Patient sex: F
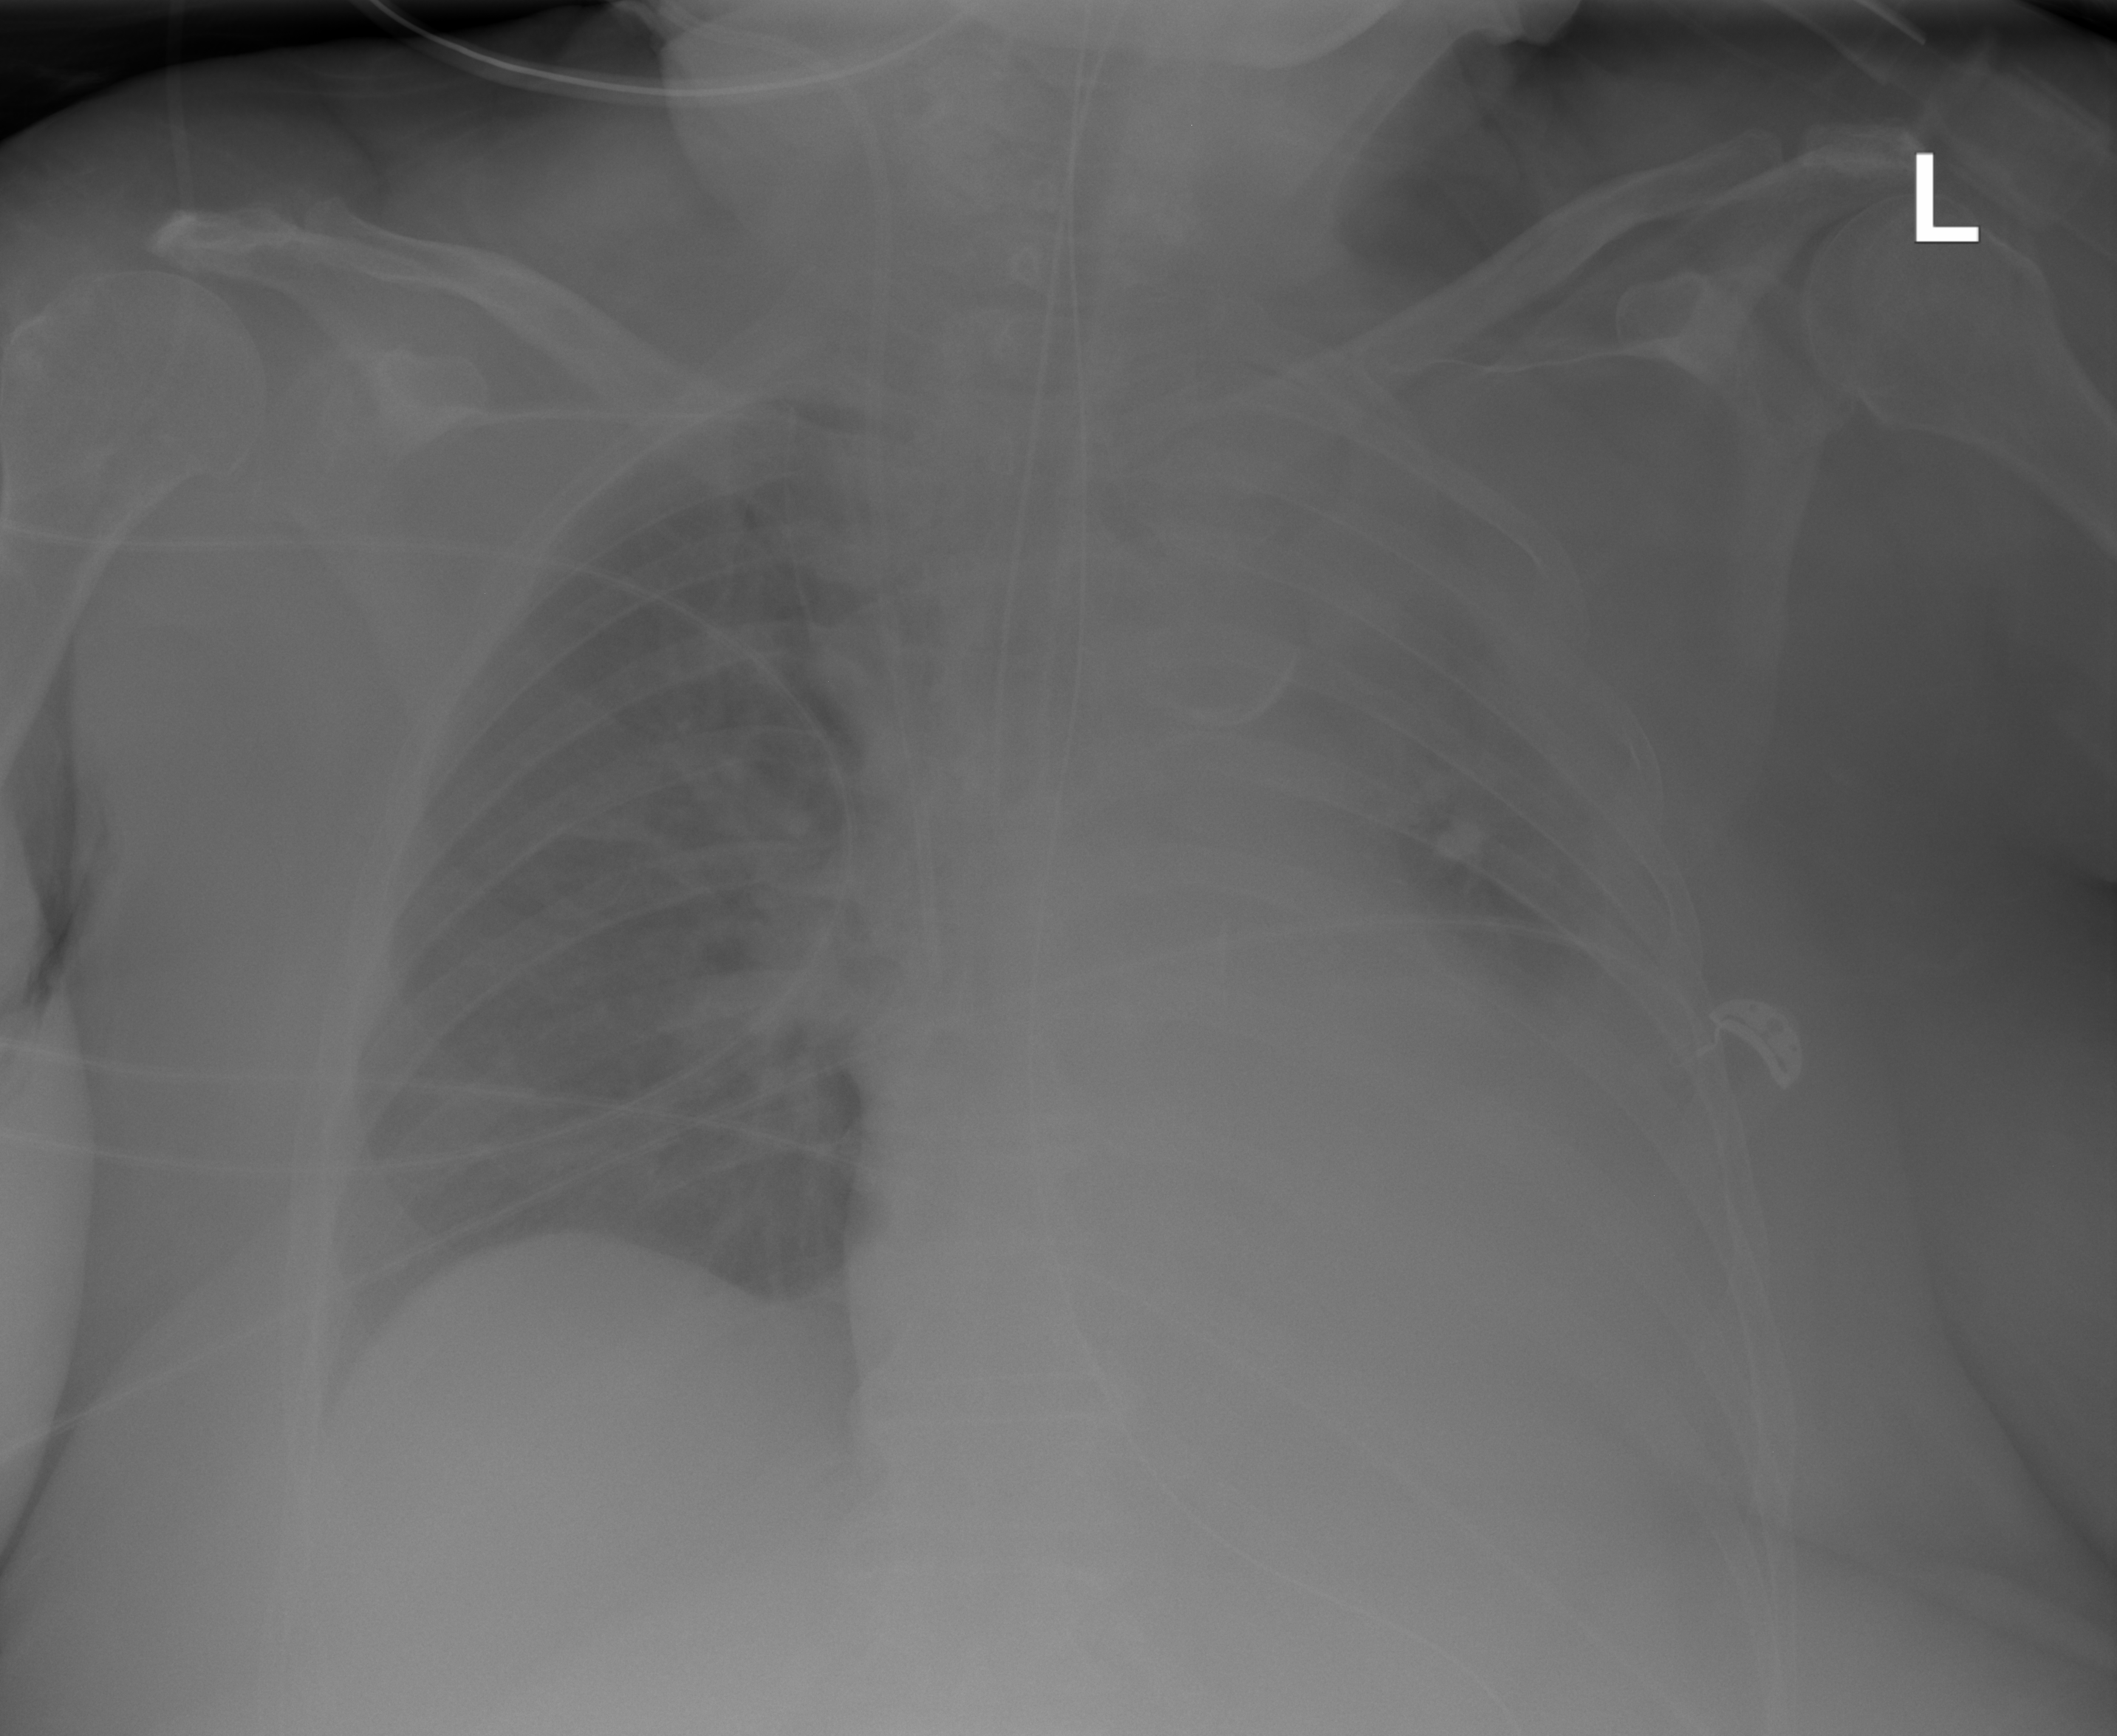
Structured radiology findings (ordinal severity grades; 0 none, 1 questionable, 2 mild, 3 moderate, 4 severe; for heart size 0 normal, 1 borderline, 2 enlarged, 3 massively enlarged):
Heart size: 2
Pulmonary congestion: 0
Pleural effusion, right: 0
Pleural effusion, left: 3
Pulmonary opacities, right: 0
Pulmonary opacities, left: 0
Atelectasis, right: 0
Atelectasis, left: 3